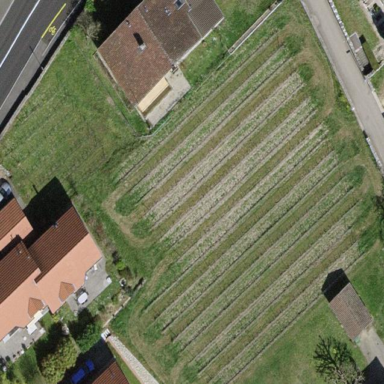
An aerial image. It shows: Vineyard.